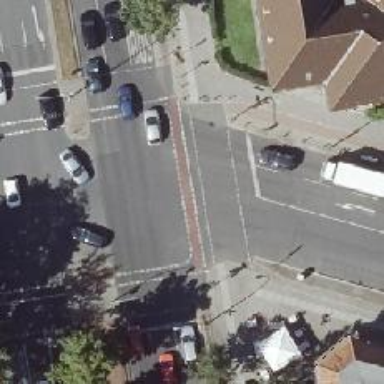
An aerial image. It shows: Secondary road with asphalt surface. There is separate sidewalk and cycle track.